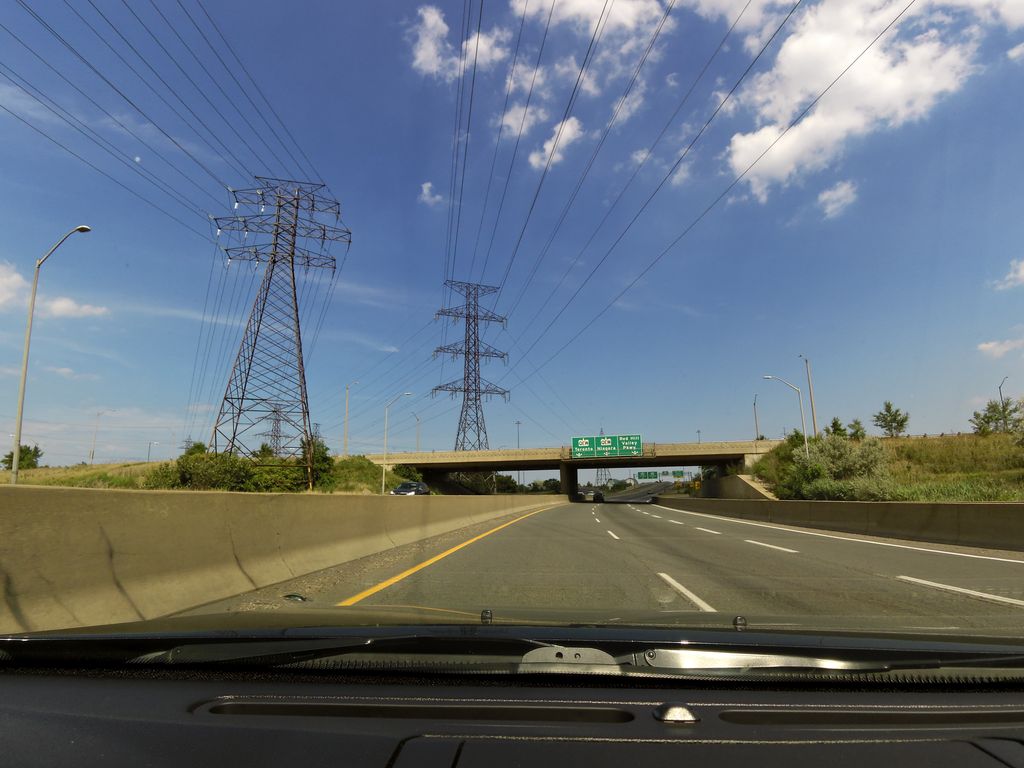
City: hamilton